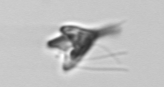
Label: Pyramimonas_longicauda